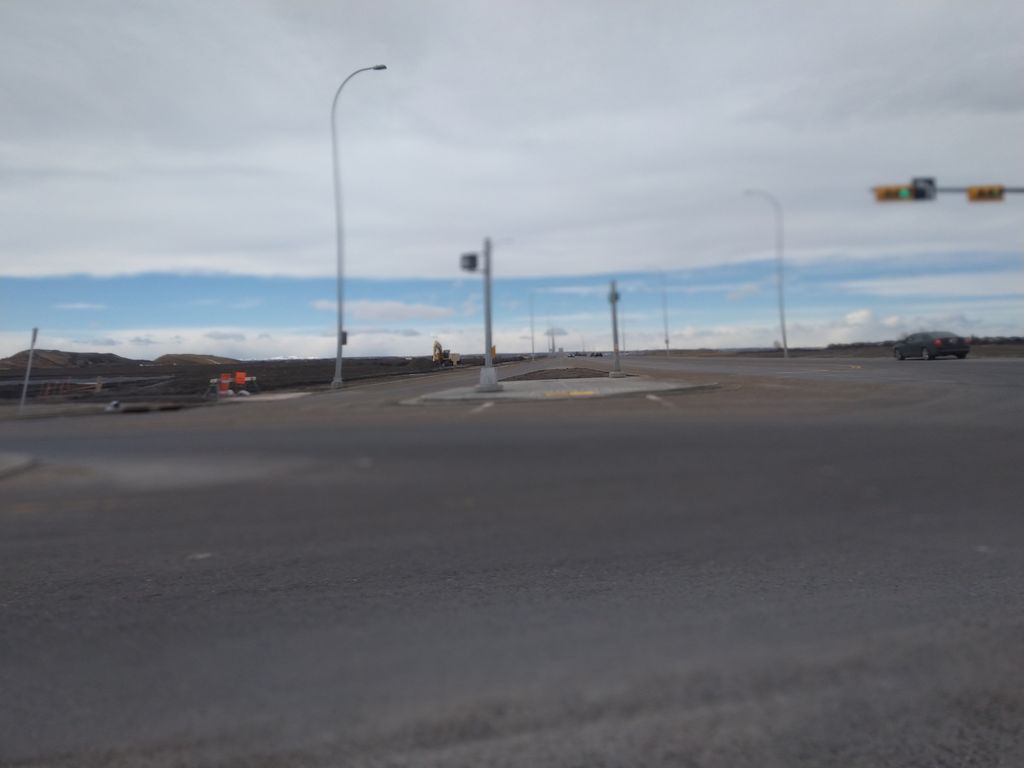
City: calgary